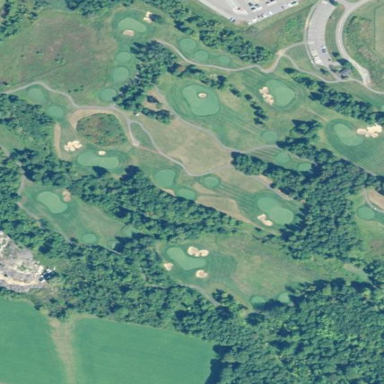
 place for golfing and leisure activities."